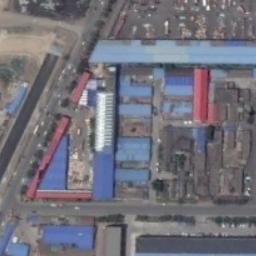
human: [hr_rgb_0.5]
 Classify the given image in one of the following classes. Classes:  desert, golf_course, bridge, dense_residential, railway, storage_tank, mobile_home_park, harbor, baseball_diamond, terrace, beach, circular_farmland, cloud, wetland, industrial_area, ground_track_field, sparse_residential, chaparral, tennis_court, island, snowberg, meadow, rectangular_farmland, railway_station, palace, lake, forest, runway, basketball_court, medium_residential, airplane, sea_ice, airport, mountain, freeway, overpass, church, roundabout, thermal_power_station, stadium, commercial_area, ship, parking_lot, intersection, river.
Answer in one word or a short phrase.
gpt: industrial_area